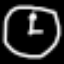
Label: clock